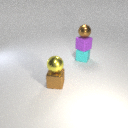
small cyan rubber cube below small brown metal sphere